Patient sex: M
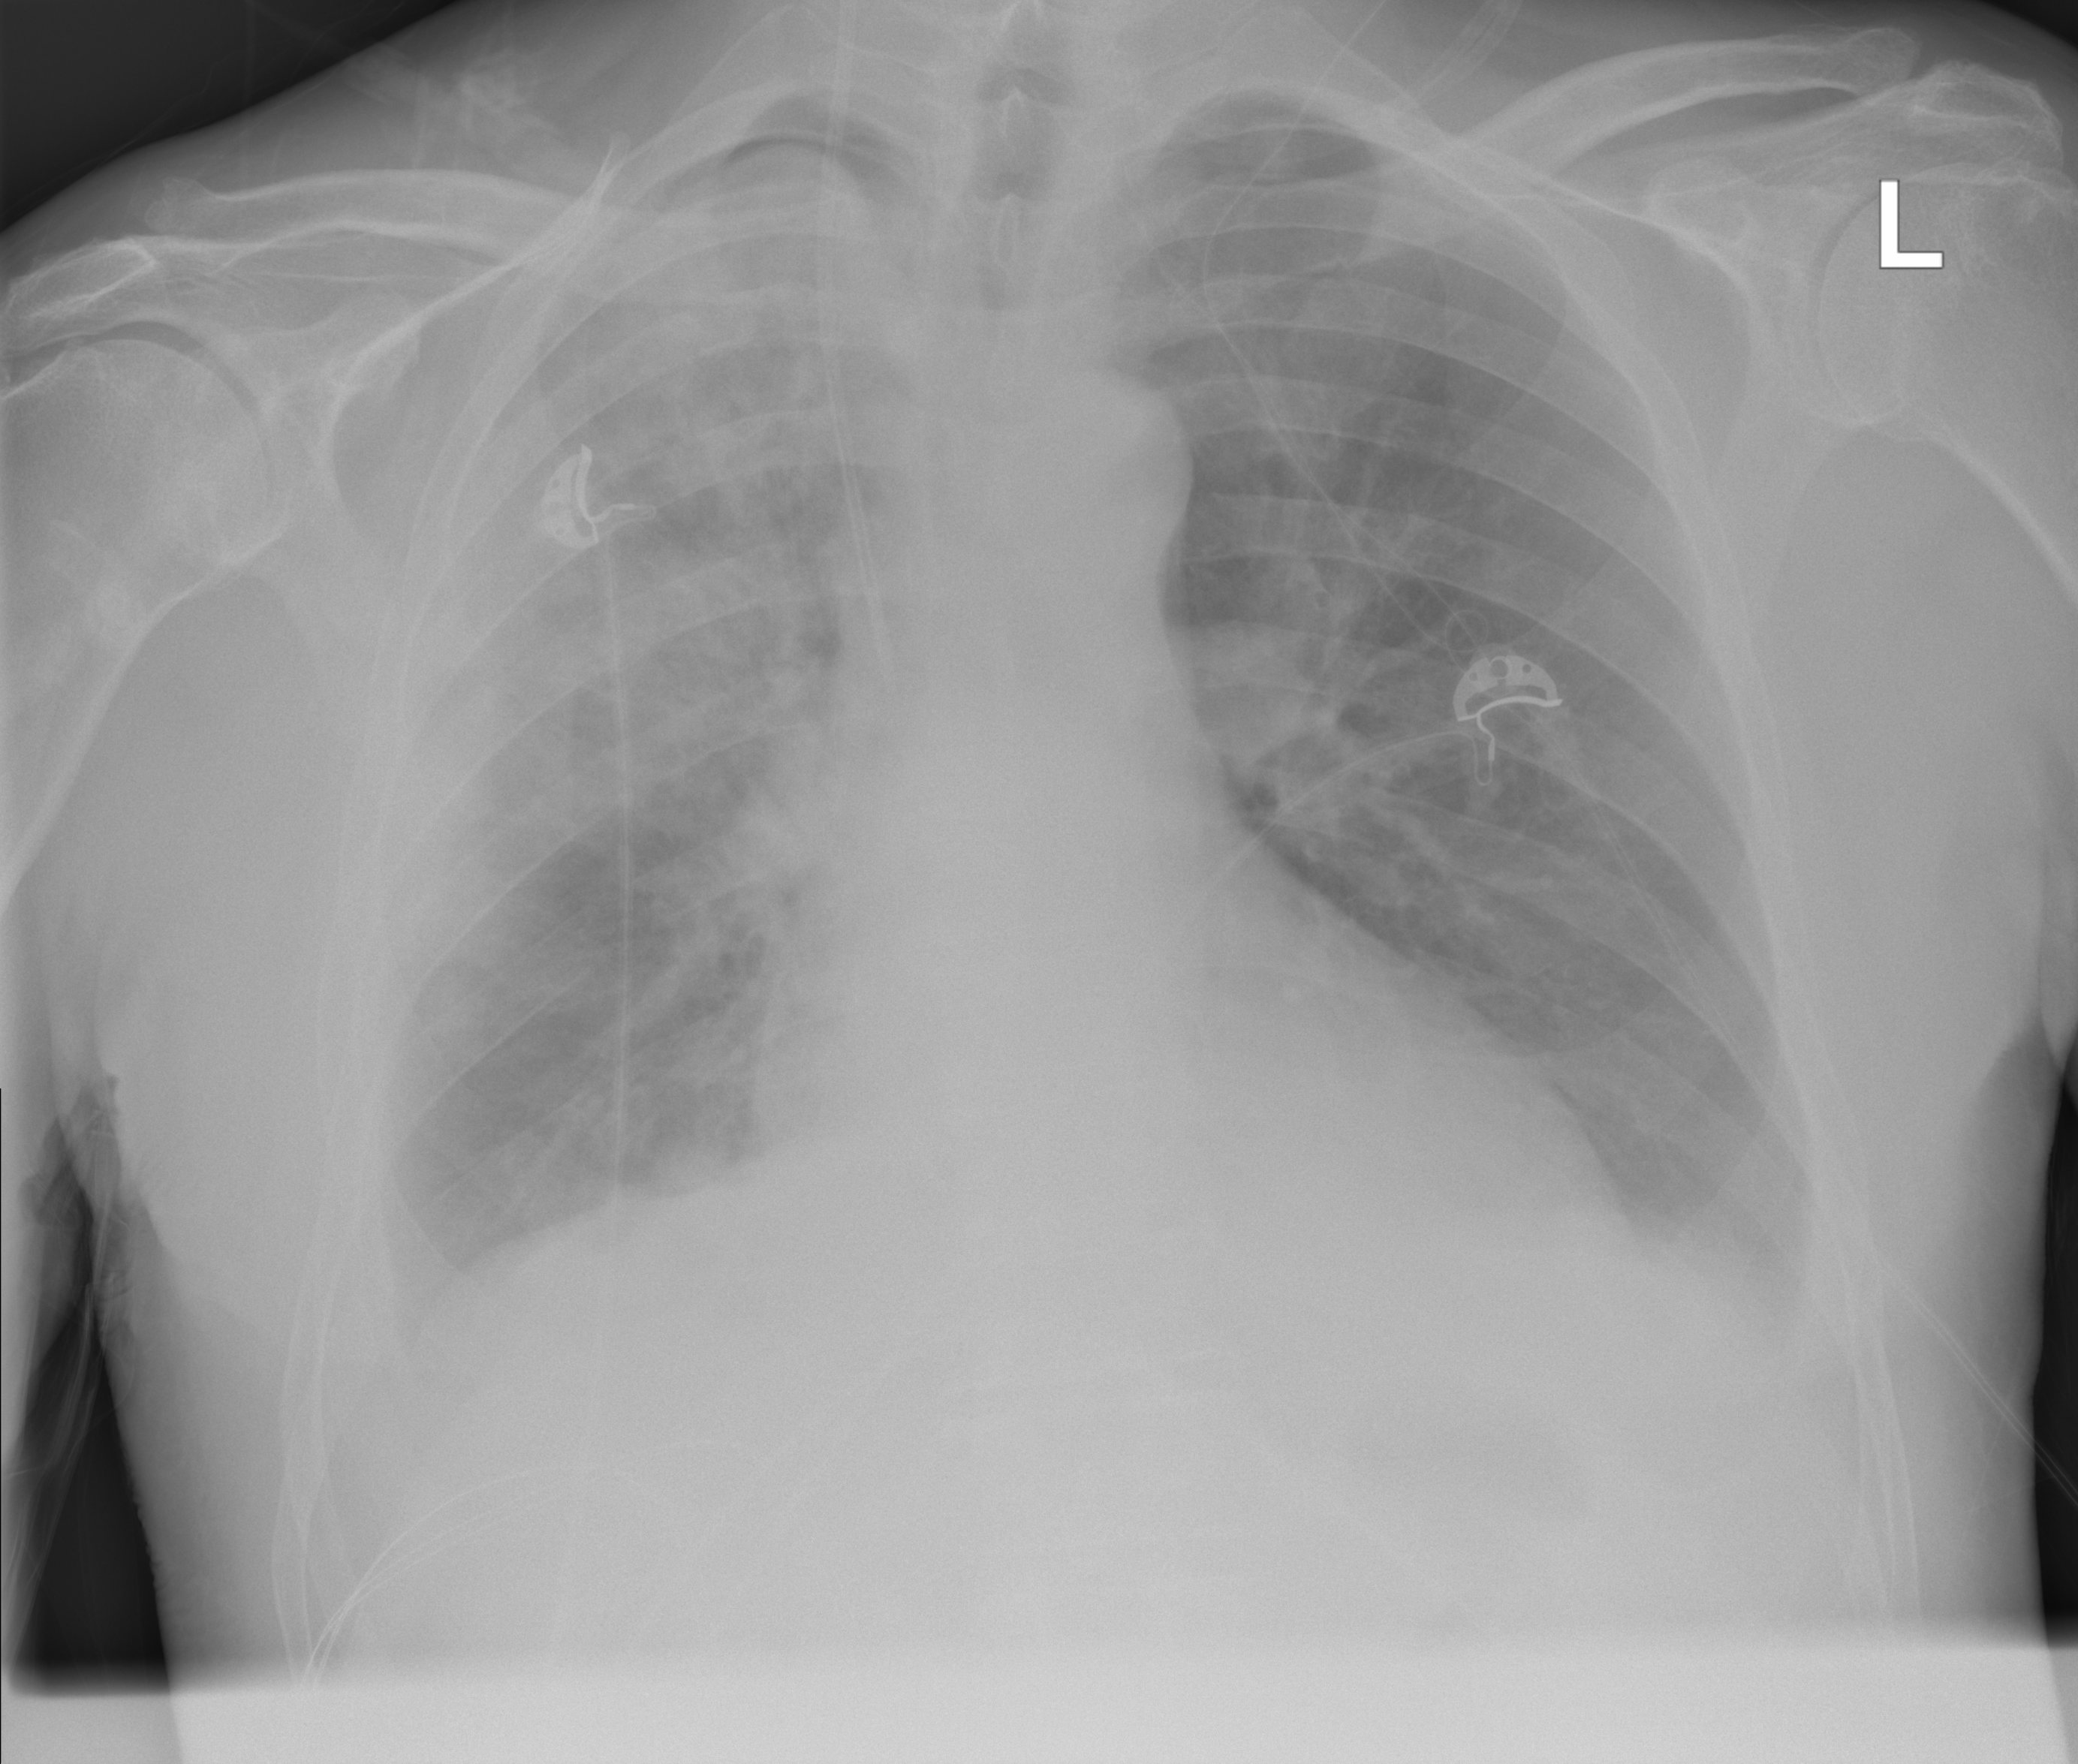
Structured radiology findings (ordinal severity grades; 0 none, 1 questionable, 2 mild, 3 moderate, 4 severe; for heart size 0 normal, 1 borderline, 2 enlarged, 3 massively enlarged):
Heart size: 2
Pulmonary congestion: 1
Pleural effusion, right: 0
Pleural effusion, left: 2
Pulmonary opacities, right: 4
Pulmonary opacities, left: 0
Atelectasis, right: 3
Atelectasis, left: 0